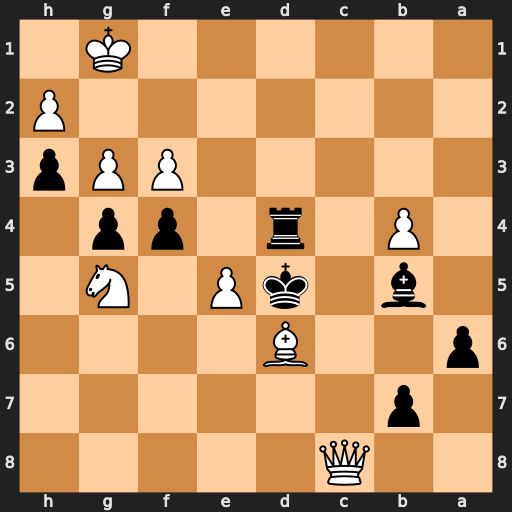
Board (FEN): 2Q5/1p6/p2B4/1b1kP1N1/1P1r1pp1/5PPp/7P/6K1
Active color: b
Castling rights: -
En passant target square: -
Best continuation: Rd1+ Kf2 Rf1#